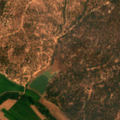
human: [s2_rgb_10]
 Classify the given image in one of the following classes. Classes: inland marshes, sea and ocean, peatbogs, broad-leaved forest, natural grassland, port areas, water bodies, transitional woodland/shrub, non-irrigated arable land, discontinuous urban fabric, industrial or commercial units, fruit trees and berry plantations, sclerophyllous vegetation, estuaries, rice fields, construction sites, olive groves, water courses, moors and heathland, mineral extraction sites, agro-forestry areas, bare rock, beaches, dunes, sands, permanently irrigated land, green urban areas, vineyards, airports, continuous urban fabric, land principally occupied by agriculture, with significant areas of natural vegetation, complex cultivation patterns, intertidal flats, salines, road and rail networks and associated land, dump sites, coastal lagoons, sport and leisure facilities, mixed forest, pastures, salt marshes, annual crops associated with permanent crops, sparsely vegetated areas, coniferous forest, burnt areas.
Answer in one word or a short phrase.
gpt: rice fields, broad-leaved forest